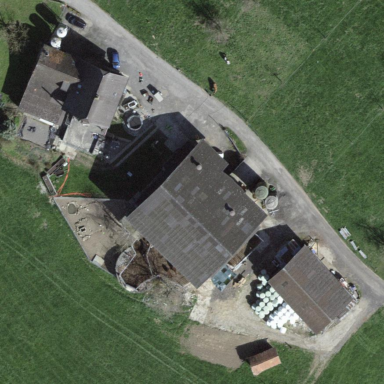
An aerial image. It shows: Farmyard area.